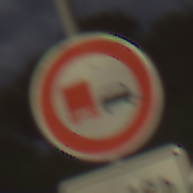
Verkehrszeichen: UeberholverbotKraftfahrzeuge
Zusatzzeichen unten: ZeitangabenOhneBeschraenkungAufWochentage1
Umgebung: Outdoor, Nature
Tageszeit: Midday
Wetter: PartlyCloudy
Licht: Natural
Jahreszeit: NotSpecified
Kontrast: HighContrast